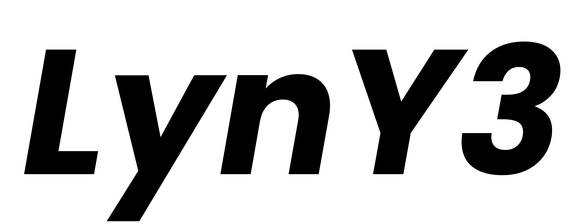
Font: Poppins-BoldItalic